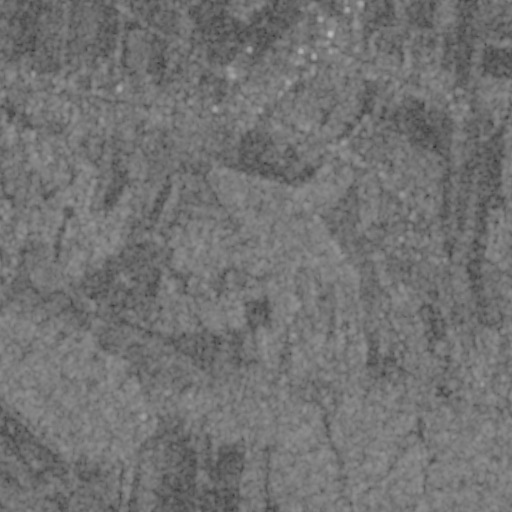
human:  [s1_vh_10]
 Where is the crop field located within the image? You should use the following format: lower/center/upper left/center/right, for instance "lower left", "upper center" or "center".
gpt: The crop field is located in the lower left of the image.
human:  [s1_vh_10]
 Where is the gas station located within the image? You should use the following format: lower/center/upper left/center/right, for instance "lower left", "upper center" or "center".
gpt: The gas station is located in the center right of the image.
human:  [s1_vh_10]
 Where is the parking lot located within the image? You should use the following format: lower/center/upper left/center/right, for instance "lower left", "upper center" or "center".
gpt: The parking lot is located in the upper center of the image.
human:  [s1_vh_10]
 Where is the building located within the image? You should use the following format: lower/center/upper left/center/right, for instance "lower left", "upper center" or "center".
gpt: There is no building in the image.

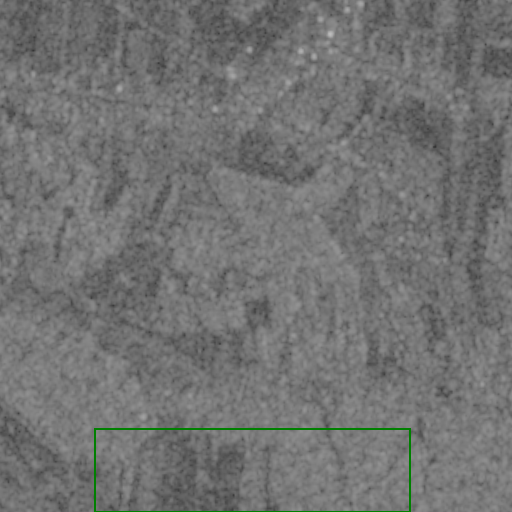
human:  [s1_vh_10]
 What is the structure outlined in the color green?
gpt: The structure outlined in green is a crop field.
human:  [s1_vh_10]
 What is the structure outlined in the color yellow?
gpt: There is no yellow outline.